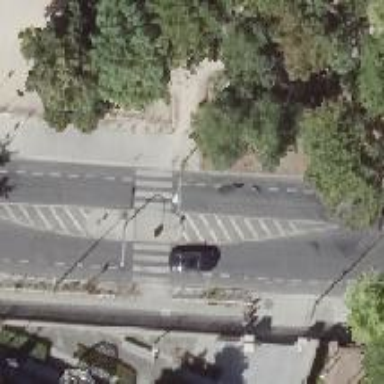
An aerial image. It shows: Marked zebra crossing with pedestrian island.